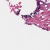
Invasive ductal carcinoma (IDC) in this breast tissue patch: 0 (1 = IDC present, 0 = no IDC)